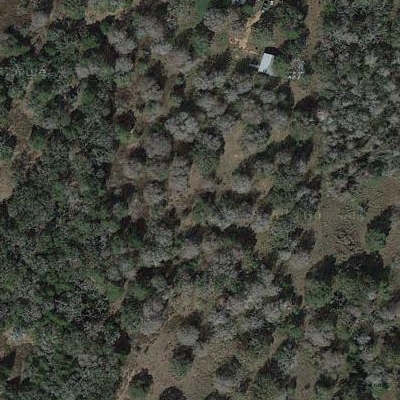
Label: eForest